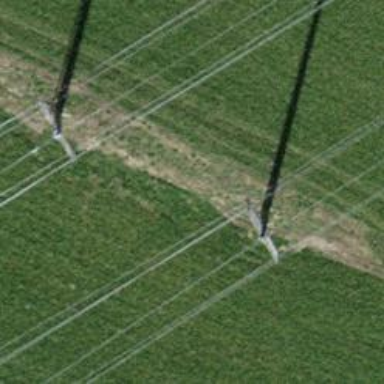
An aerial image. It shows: Three power lines with cables.